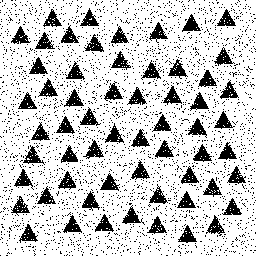
Squares: 0
Triangles: 59
Stars: 0
Total shapes: 59